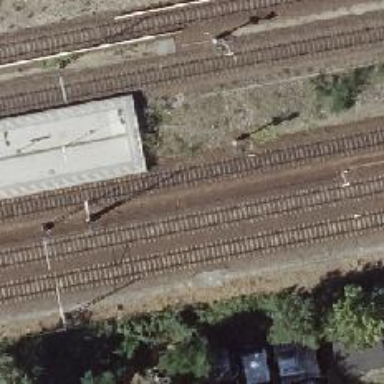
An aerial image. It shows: Railway signal.